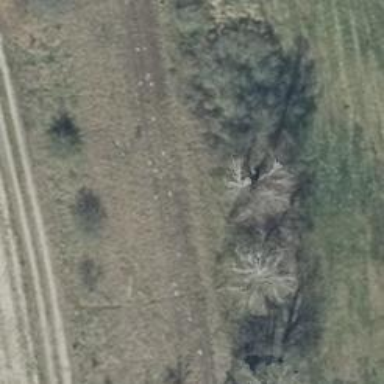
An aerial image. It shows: Row of deciduous broadleaved trees.